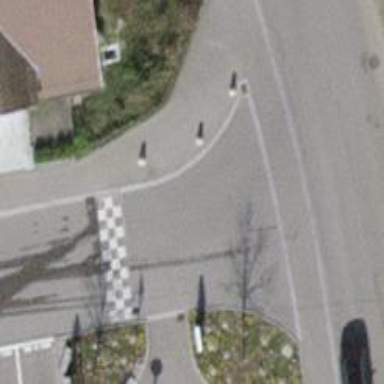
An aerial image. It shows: Uncontrolled crossing with table for traffic calming.